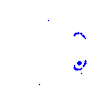
Particle: proton